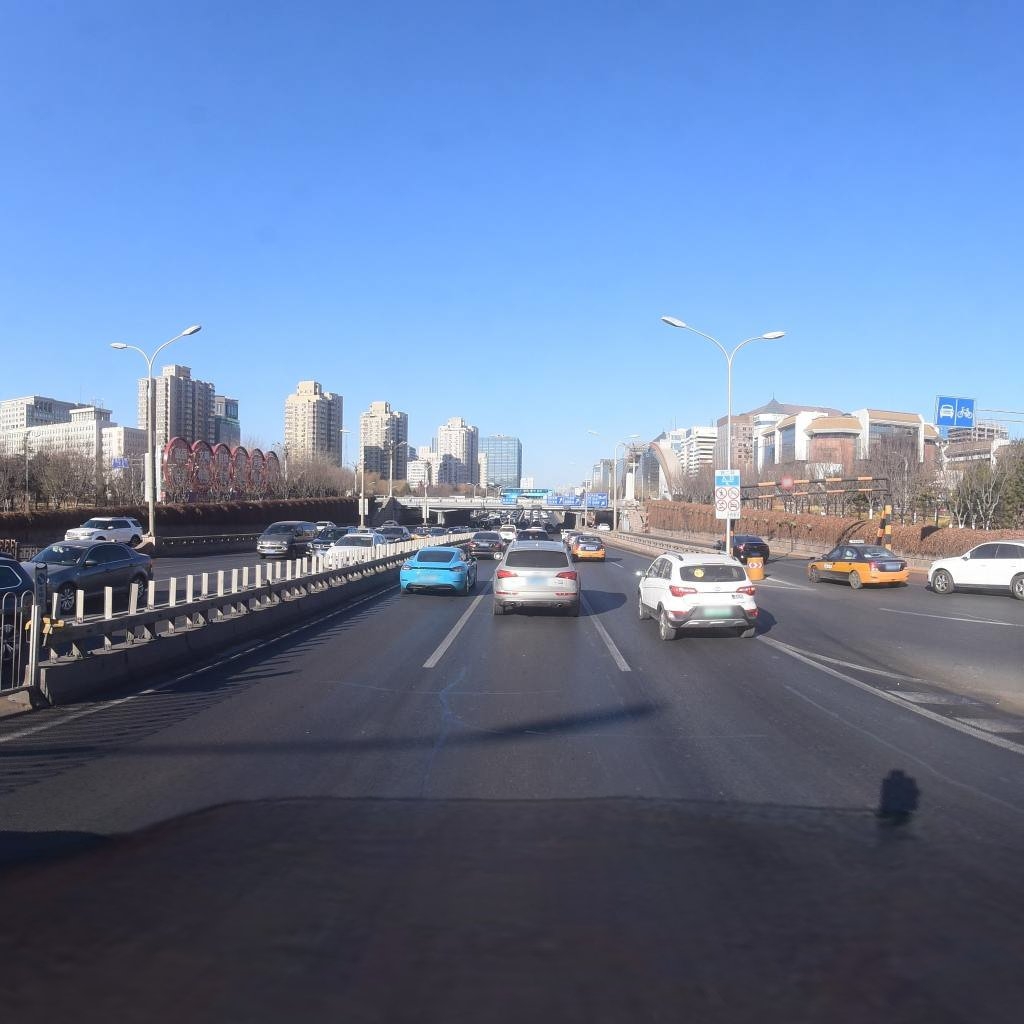
Region: Xicheng
Road damage annotations: transverse patch, transverse patch, longitudinal patch, longitudinal patch